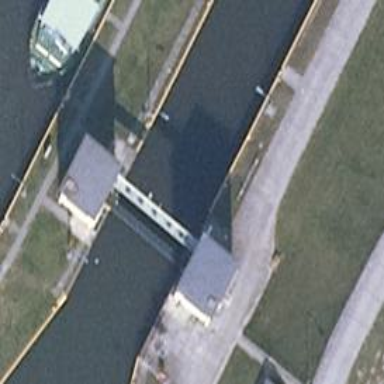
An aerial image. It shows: Lock gate on waterway.